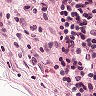
Metastatic tissue present: yes